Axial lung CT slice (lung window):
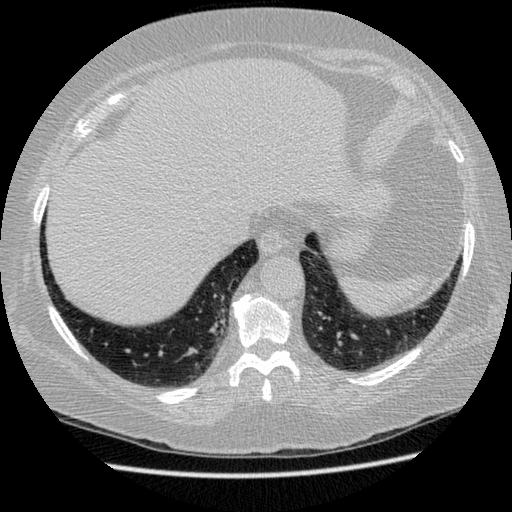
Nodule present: no